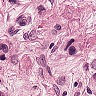
Metastatic tissue present: yes